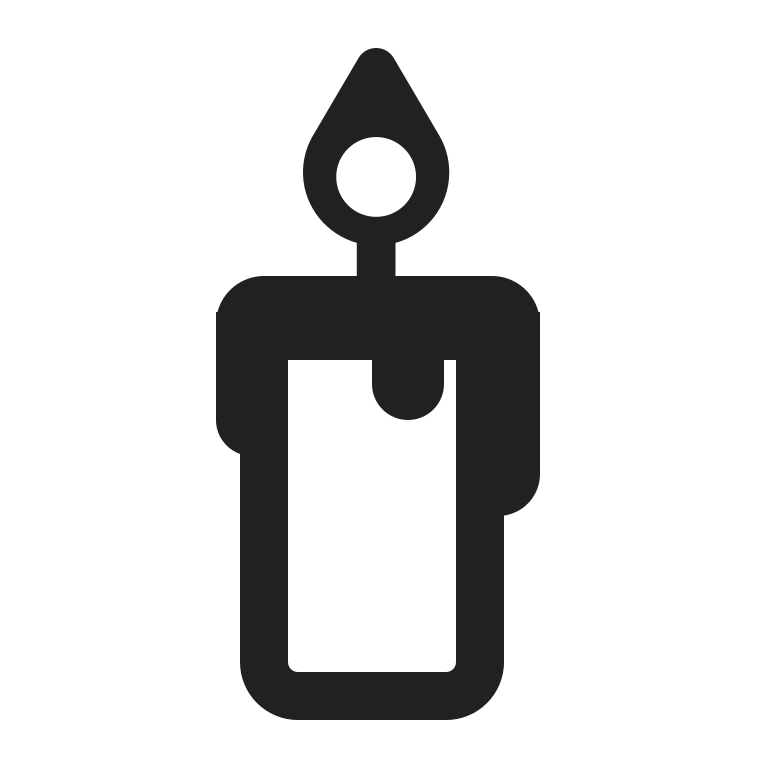
candle high contrast